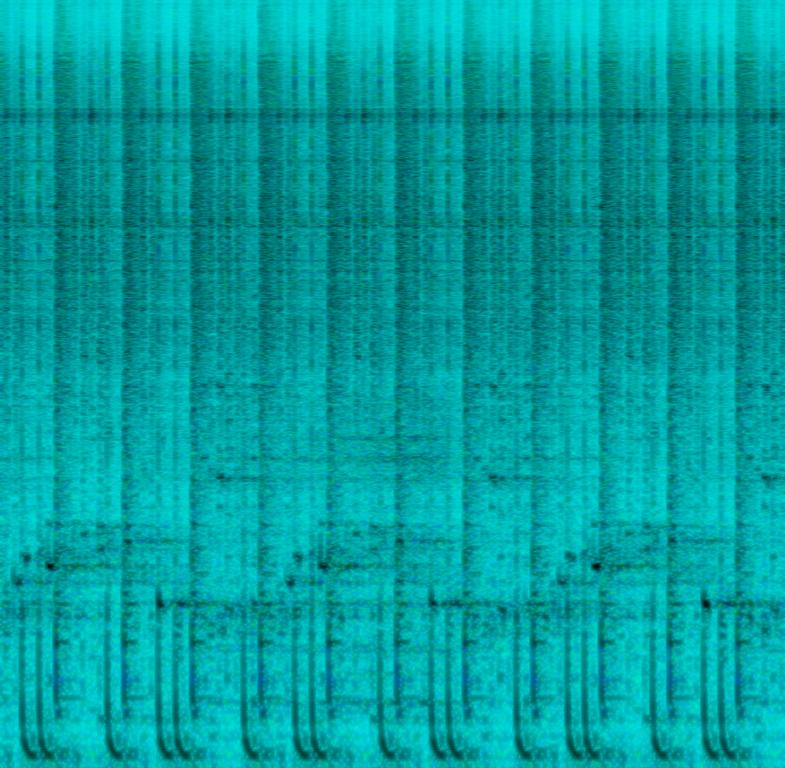
The Drum & Bass song features a shimmering hi hats, punchy snare and kick hits, manic repetitive synth lead melody and synth pad swell. It sounds energetic, aggressive and upbeat - like something you would hear in clubs during the 00s.